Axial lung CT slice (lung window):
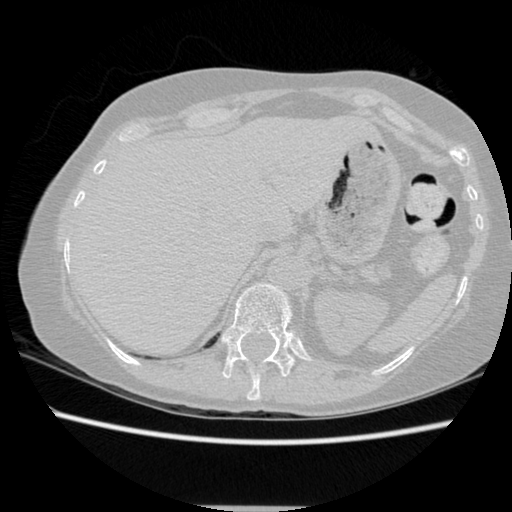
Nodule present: no